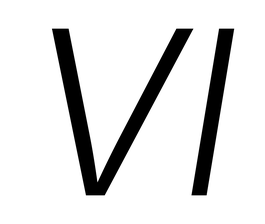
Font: Inter-Italic_Light_Italic